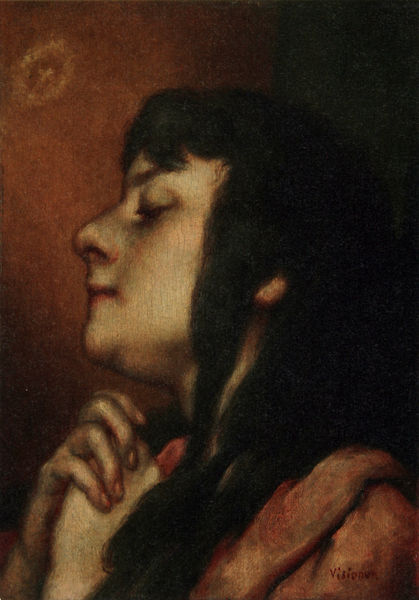
Titel: Visionen
Künstler: Gabriel von Max
Standort: Regensburg
Institution: Kunstforum Ostdeutsche Galerie
Schlagwörter: blue, hands, oil, red, white, black, dark, dark hair, dress, face, female, hair, lady, nose, painting, portrait, robe, wall, woman, yellow, pink, reflection, brown, hand, profile, sad, smoke, skin, ear, girl, head, orange, see, young, eyes, peaceful, side, look, shadow, brow, chin, coat, mouth, jacket, smile, smiling, person, human, neck, prayer, ears, thinking, eye, cloth, finger, fingers, god, beautiful, lips, long hair, shadows, sleeping, peace, black hair, cheek, eyebrows, forehead, pray, praying, bangs, earth, femal, blood, thought, sadness, holding, clasp, brunette, brows, nostril, eyes closed, closed eyes, signed, nails, closed, meditation, quiet, thumb, eastern europe, hands clasped, reds, believe, renaisance, reneaissance, lids, clasped, eyelash, paining, lashes, chubby, rosey, handclasp, fingernails, middle europe, reverend, confessional, confess, hues, earth hues, lobe, smelling, visionum, black hai, hair style, closes, earlobe